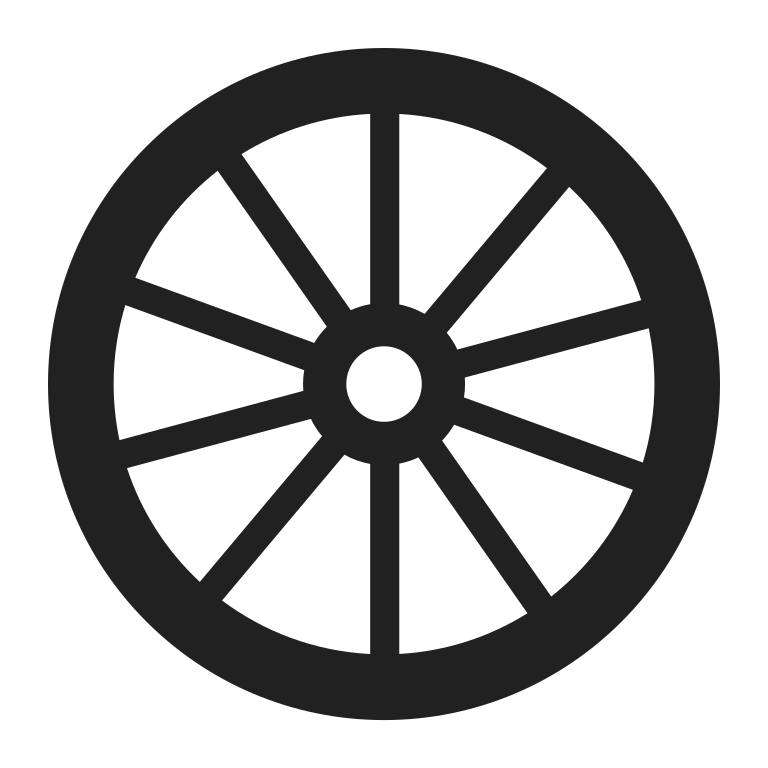
wheel high contrast